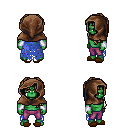
a pixel art fantasy rpg character, male body template, orc, green skin, blue tattered cape, magenta pants, blonde princess hairstyle, cloth hood, white cloth bracers, brown slippers, four views (front, back, left, right), 2x2 character sprite sheet, small pixel art, hard edges, no anti-aliasing